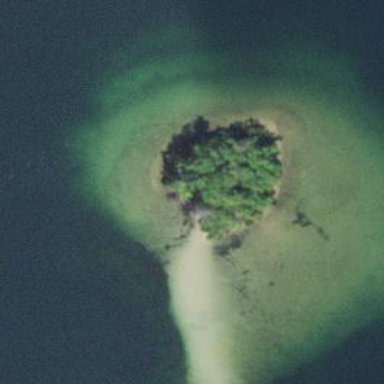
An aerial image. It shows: Island.